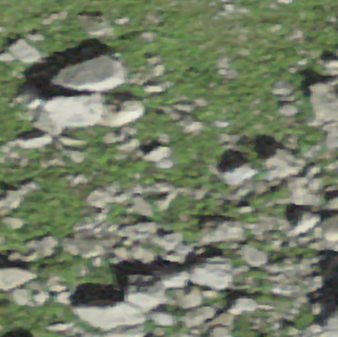
Label: bouldering_area